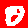
Digit: 0